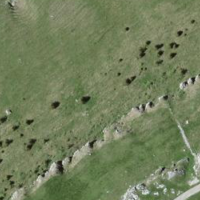
EUNIS habitat code: 23
Species observed at this site:
Geum rivale
Campanula glomerata
Draba aizoides